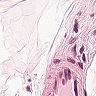
Metastatic tissue present: no